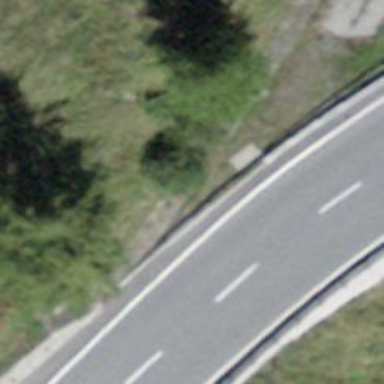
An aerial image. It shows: Primary highway.